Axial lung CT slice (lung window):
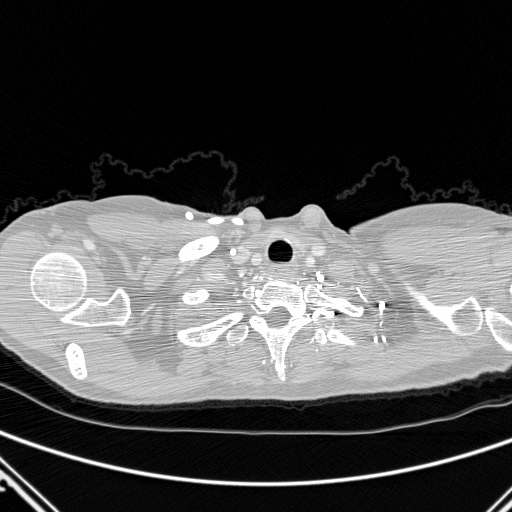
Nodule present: no